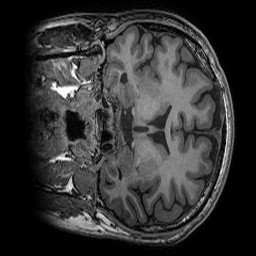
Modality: T1w
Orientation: coronal
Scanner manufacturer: ge
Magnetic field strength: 3 T
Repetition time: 0.008156 s
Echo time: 0.00318 s